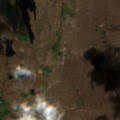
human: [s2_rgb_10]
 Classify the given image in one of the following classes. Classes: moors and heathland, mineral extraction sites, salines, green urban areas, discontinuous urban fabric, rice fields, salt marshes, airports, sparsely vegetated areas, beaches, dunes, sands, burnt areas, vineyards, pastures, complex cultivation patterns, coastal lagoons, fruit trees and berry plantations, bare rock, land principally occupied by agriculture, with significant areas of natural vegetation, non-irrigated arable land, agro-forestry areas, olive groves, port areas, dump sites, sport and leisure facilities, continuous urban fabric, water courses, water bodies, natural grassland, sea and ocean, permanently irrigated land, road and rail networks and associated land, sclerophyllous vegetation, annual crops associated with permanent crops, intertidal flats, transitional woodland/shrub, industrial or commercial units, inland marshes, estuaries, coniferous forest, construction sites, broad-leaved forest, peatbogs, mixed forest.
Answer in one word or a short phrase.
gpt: peatbogs